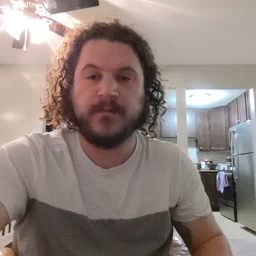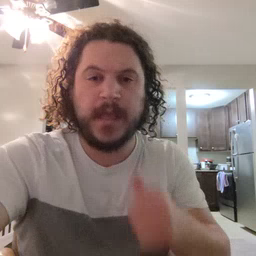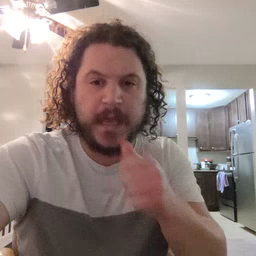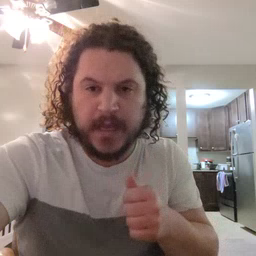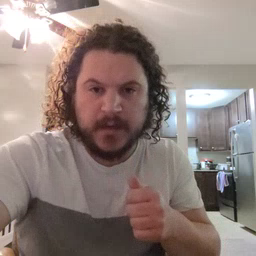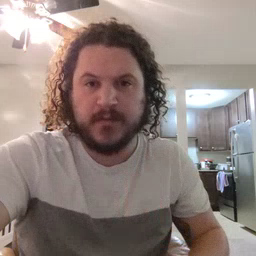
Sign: hide